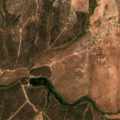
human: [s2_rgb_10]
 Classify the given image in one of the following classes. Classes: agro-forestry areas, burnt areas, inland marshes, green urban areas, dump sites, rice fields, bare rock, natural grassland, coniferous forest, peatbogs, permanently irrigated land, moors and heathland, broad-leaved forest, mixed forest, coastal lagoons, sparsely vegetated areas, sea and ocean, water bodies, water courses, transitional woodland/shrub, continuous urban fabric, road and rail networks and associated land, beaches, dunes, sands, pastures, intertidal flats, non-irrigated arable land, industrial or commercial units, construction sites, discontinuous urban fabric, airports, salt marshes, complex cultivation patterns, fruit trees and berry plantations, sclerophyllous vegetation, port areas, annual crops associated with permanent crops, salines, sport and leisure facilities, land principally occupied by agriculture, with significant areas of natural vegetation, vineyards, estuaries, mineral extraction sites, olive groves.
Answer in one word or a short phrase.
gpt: non-irrigated arable land, agro-forestry areas, broad-leaved forest, transitional woodland/shrub